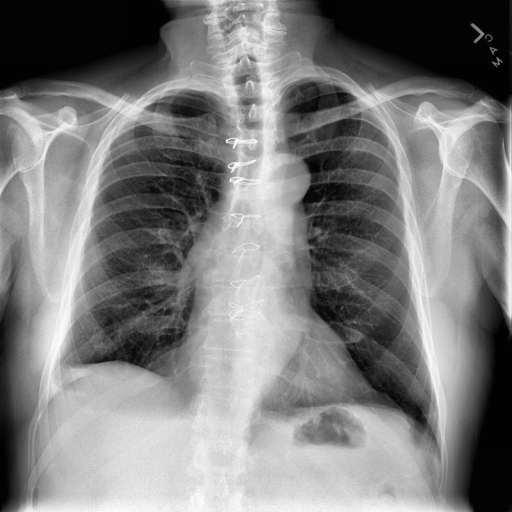
Finding: NORMAL